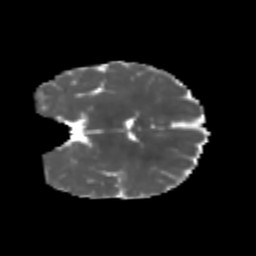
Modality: MD
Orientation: coronal
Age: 6
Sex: female
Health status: healthy